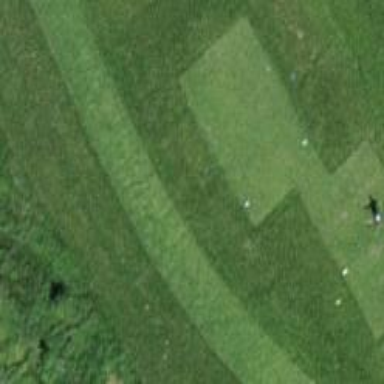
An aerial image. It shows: Golf tee on grass surface.